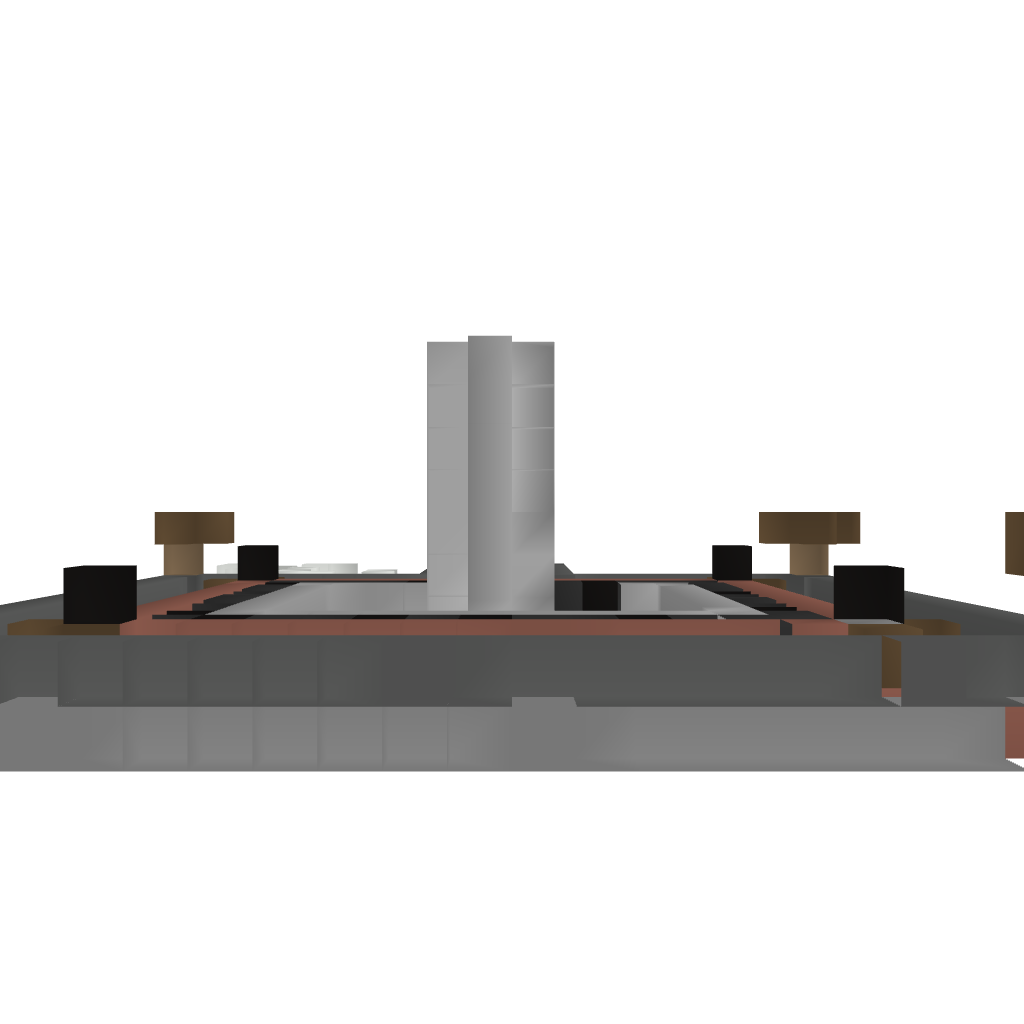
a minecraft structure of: Small Fountain